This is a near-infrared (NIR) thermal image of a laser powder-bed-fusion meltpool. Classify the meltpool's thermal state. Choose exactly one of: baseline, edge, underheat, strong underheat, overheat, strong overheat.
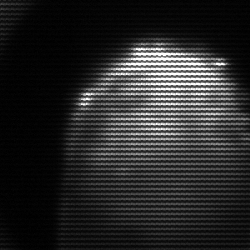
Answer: edge